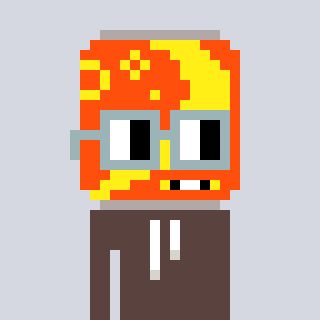
a pixel art character with square dark gray glasses, a pop-shaped head and a darkbrown-colored body on a cool background